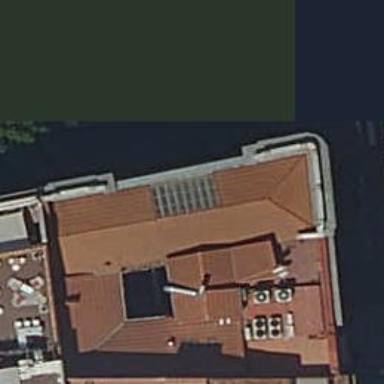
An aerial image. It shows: Hotel.